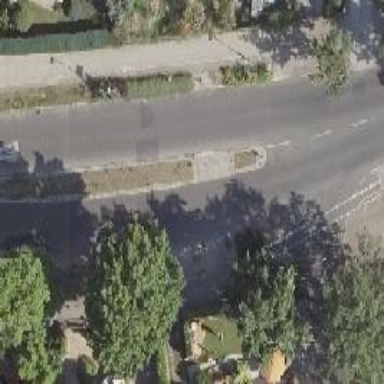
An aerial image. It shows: Secondary road with asphalt surface. There is cycle track on the right side.